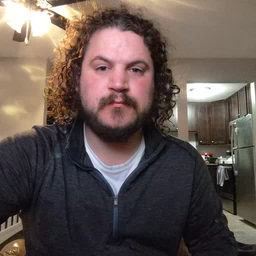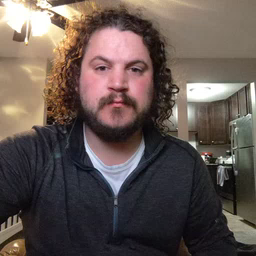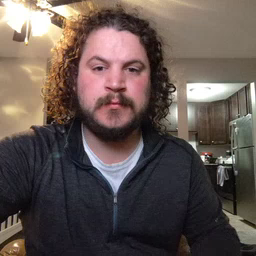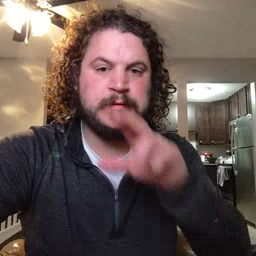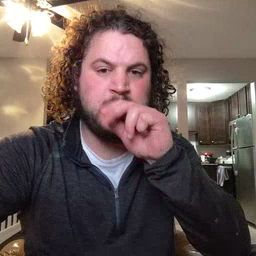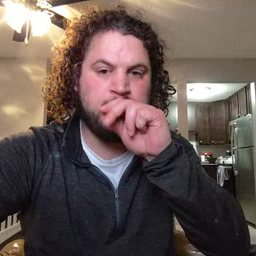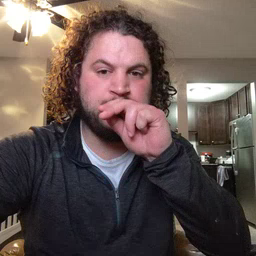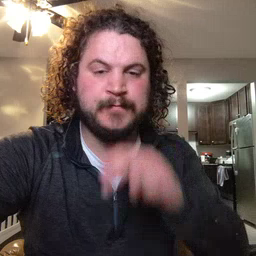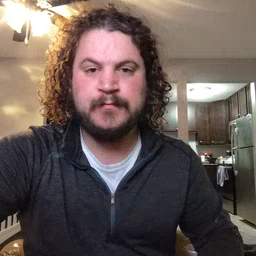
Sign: duck